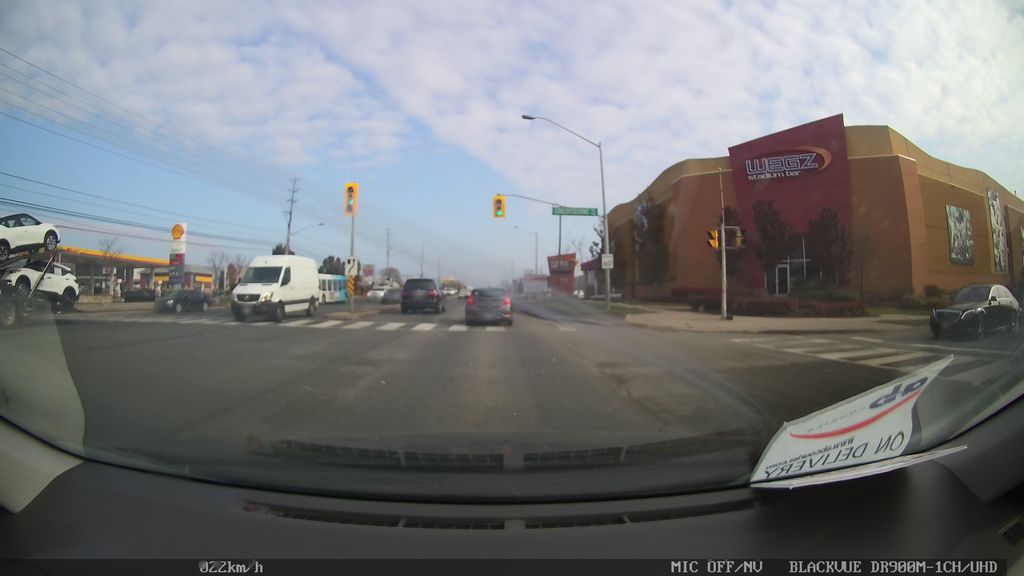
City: toronto